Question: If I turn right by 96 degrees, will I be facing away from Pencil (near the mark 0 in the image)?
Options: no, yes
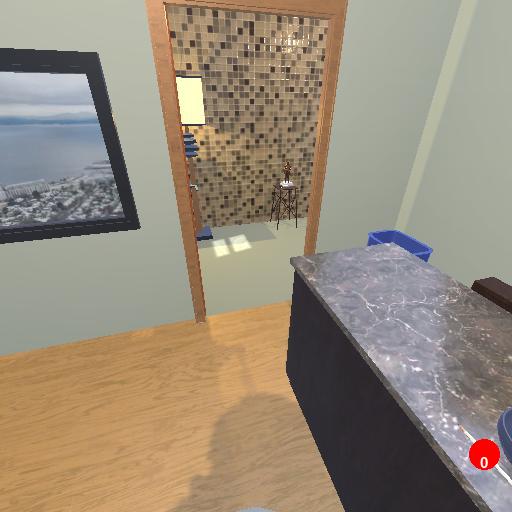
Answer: no